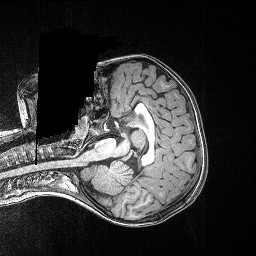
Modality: T1w
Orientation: axial